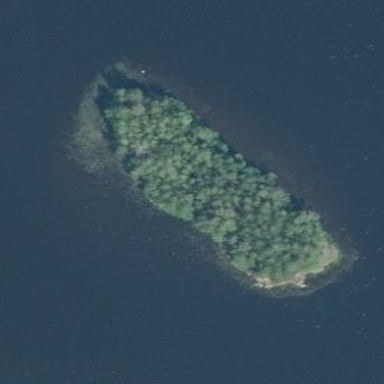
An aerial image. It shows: Islet.